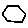
Label: hexagon